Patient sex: M
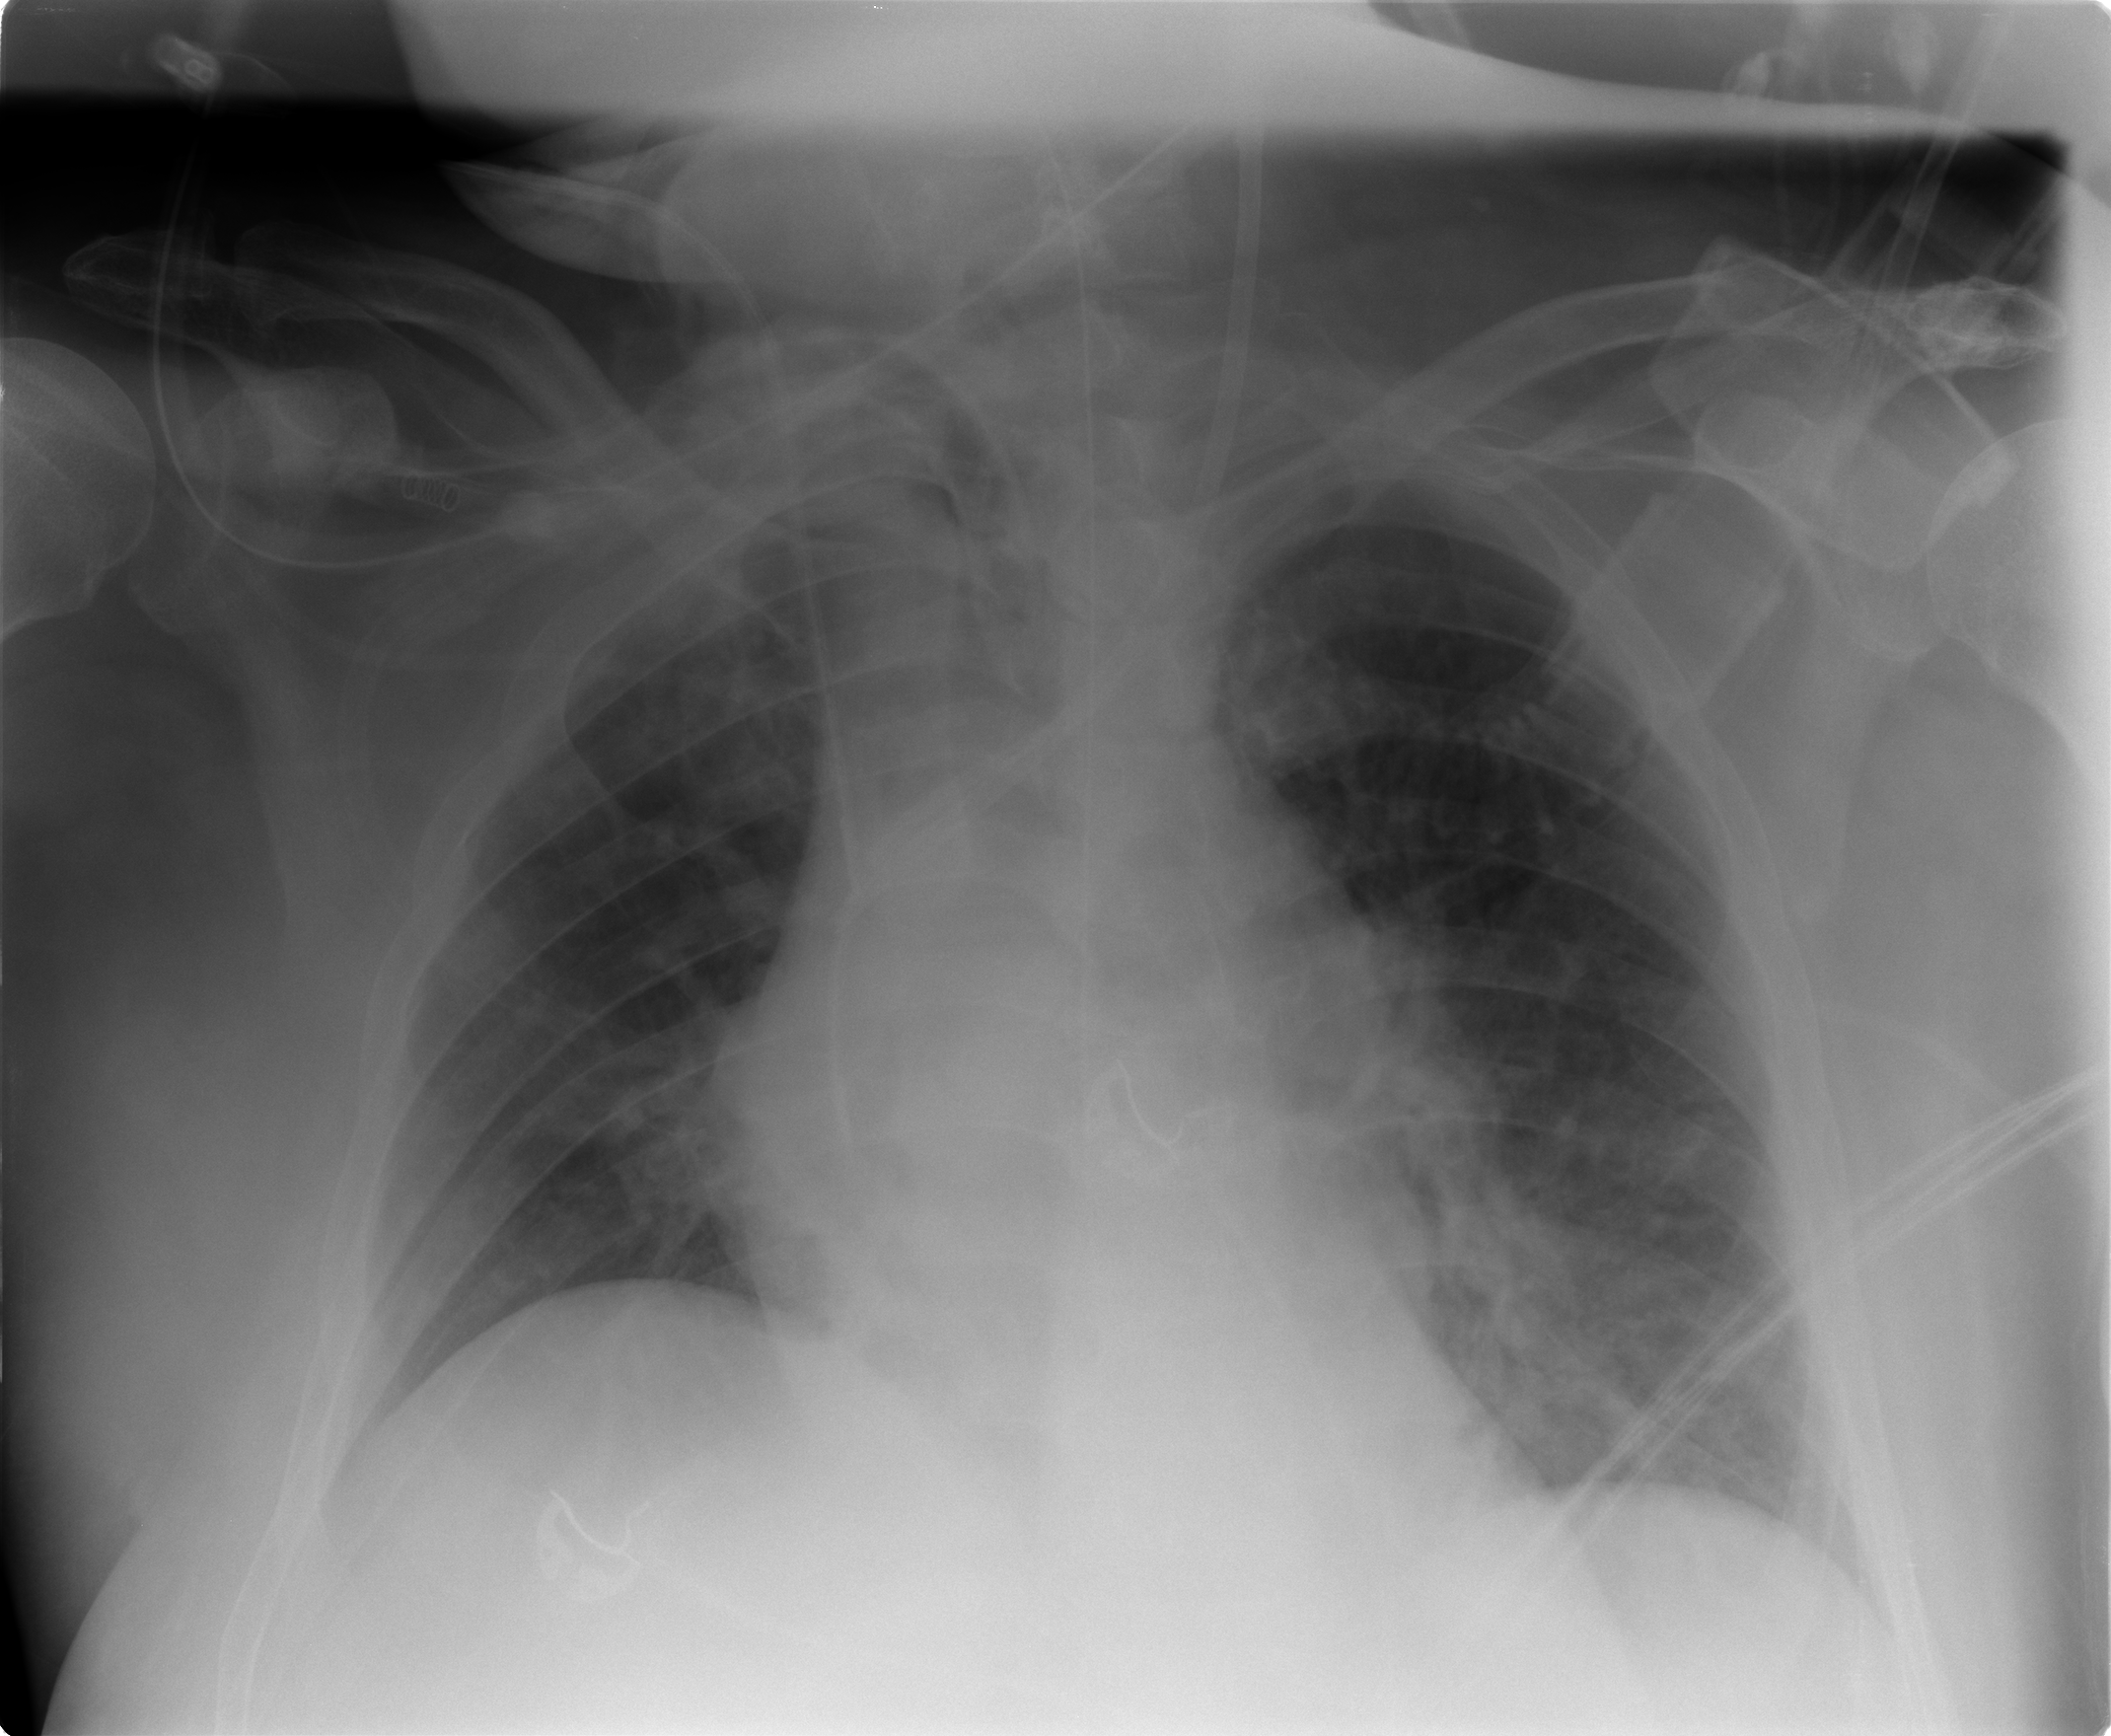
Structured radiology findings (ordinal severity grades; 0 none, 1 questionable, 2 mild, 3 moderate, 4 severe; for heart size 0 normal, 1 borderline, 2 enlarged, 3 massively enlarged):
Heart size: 0
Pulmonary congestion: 2
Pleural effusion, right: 0
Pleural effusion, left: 0
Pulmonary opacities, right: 2
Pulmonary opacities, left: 3
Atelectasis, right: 2
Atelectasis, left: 2